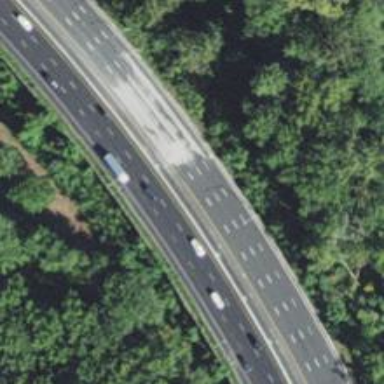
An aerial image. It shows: View of motorway.